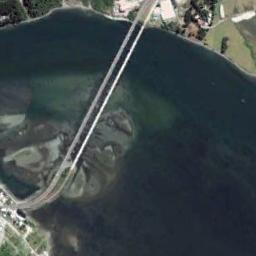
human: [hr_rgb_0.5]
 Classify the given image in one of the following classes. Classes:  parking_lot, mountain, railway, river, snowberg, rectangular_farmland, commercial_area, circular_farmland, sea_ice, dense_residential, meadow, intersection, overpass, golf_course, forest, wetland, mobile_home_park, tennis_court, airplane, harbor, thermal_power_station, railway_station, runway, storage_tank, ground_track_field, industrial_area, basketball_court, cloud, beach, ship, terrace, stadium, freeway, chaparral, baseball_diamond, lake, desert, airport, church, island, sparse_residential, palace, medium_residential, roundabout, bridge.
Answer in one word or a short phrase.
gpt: bridge